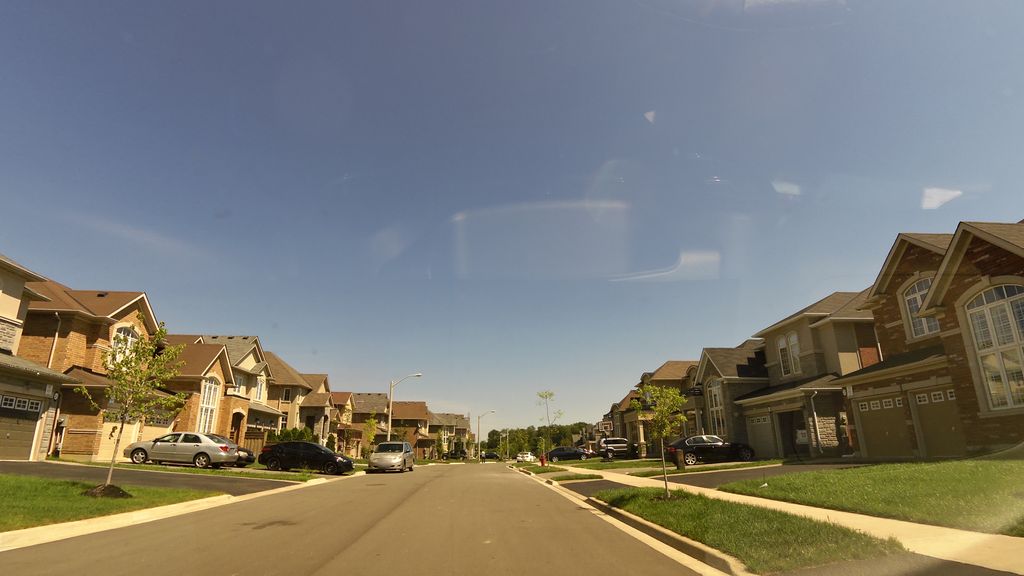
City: hamilton